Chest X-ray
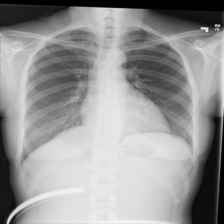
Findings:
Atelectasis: negative
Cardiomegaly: negative
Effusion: negative
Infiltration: negative
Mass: negative
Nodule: negative
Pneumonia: negative
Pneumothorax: negative
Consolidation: negative
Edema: negative
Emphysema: negative
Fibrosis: negative
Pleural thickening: negative
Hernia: negative